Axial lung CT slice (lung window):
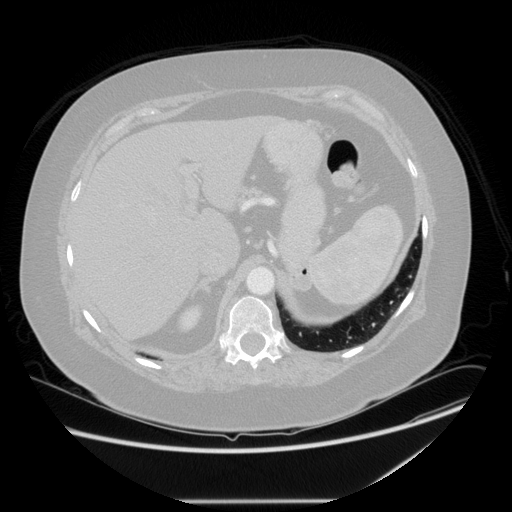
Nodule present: no